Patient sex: M
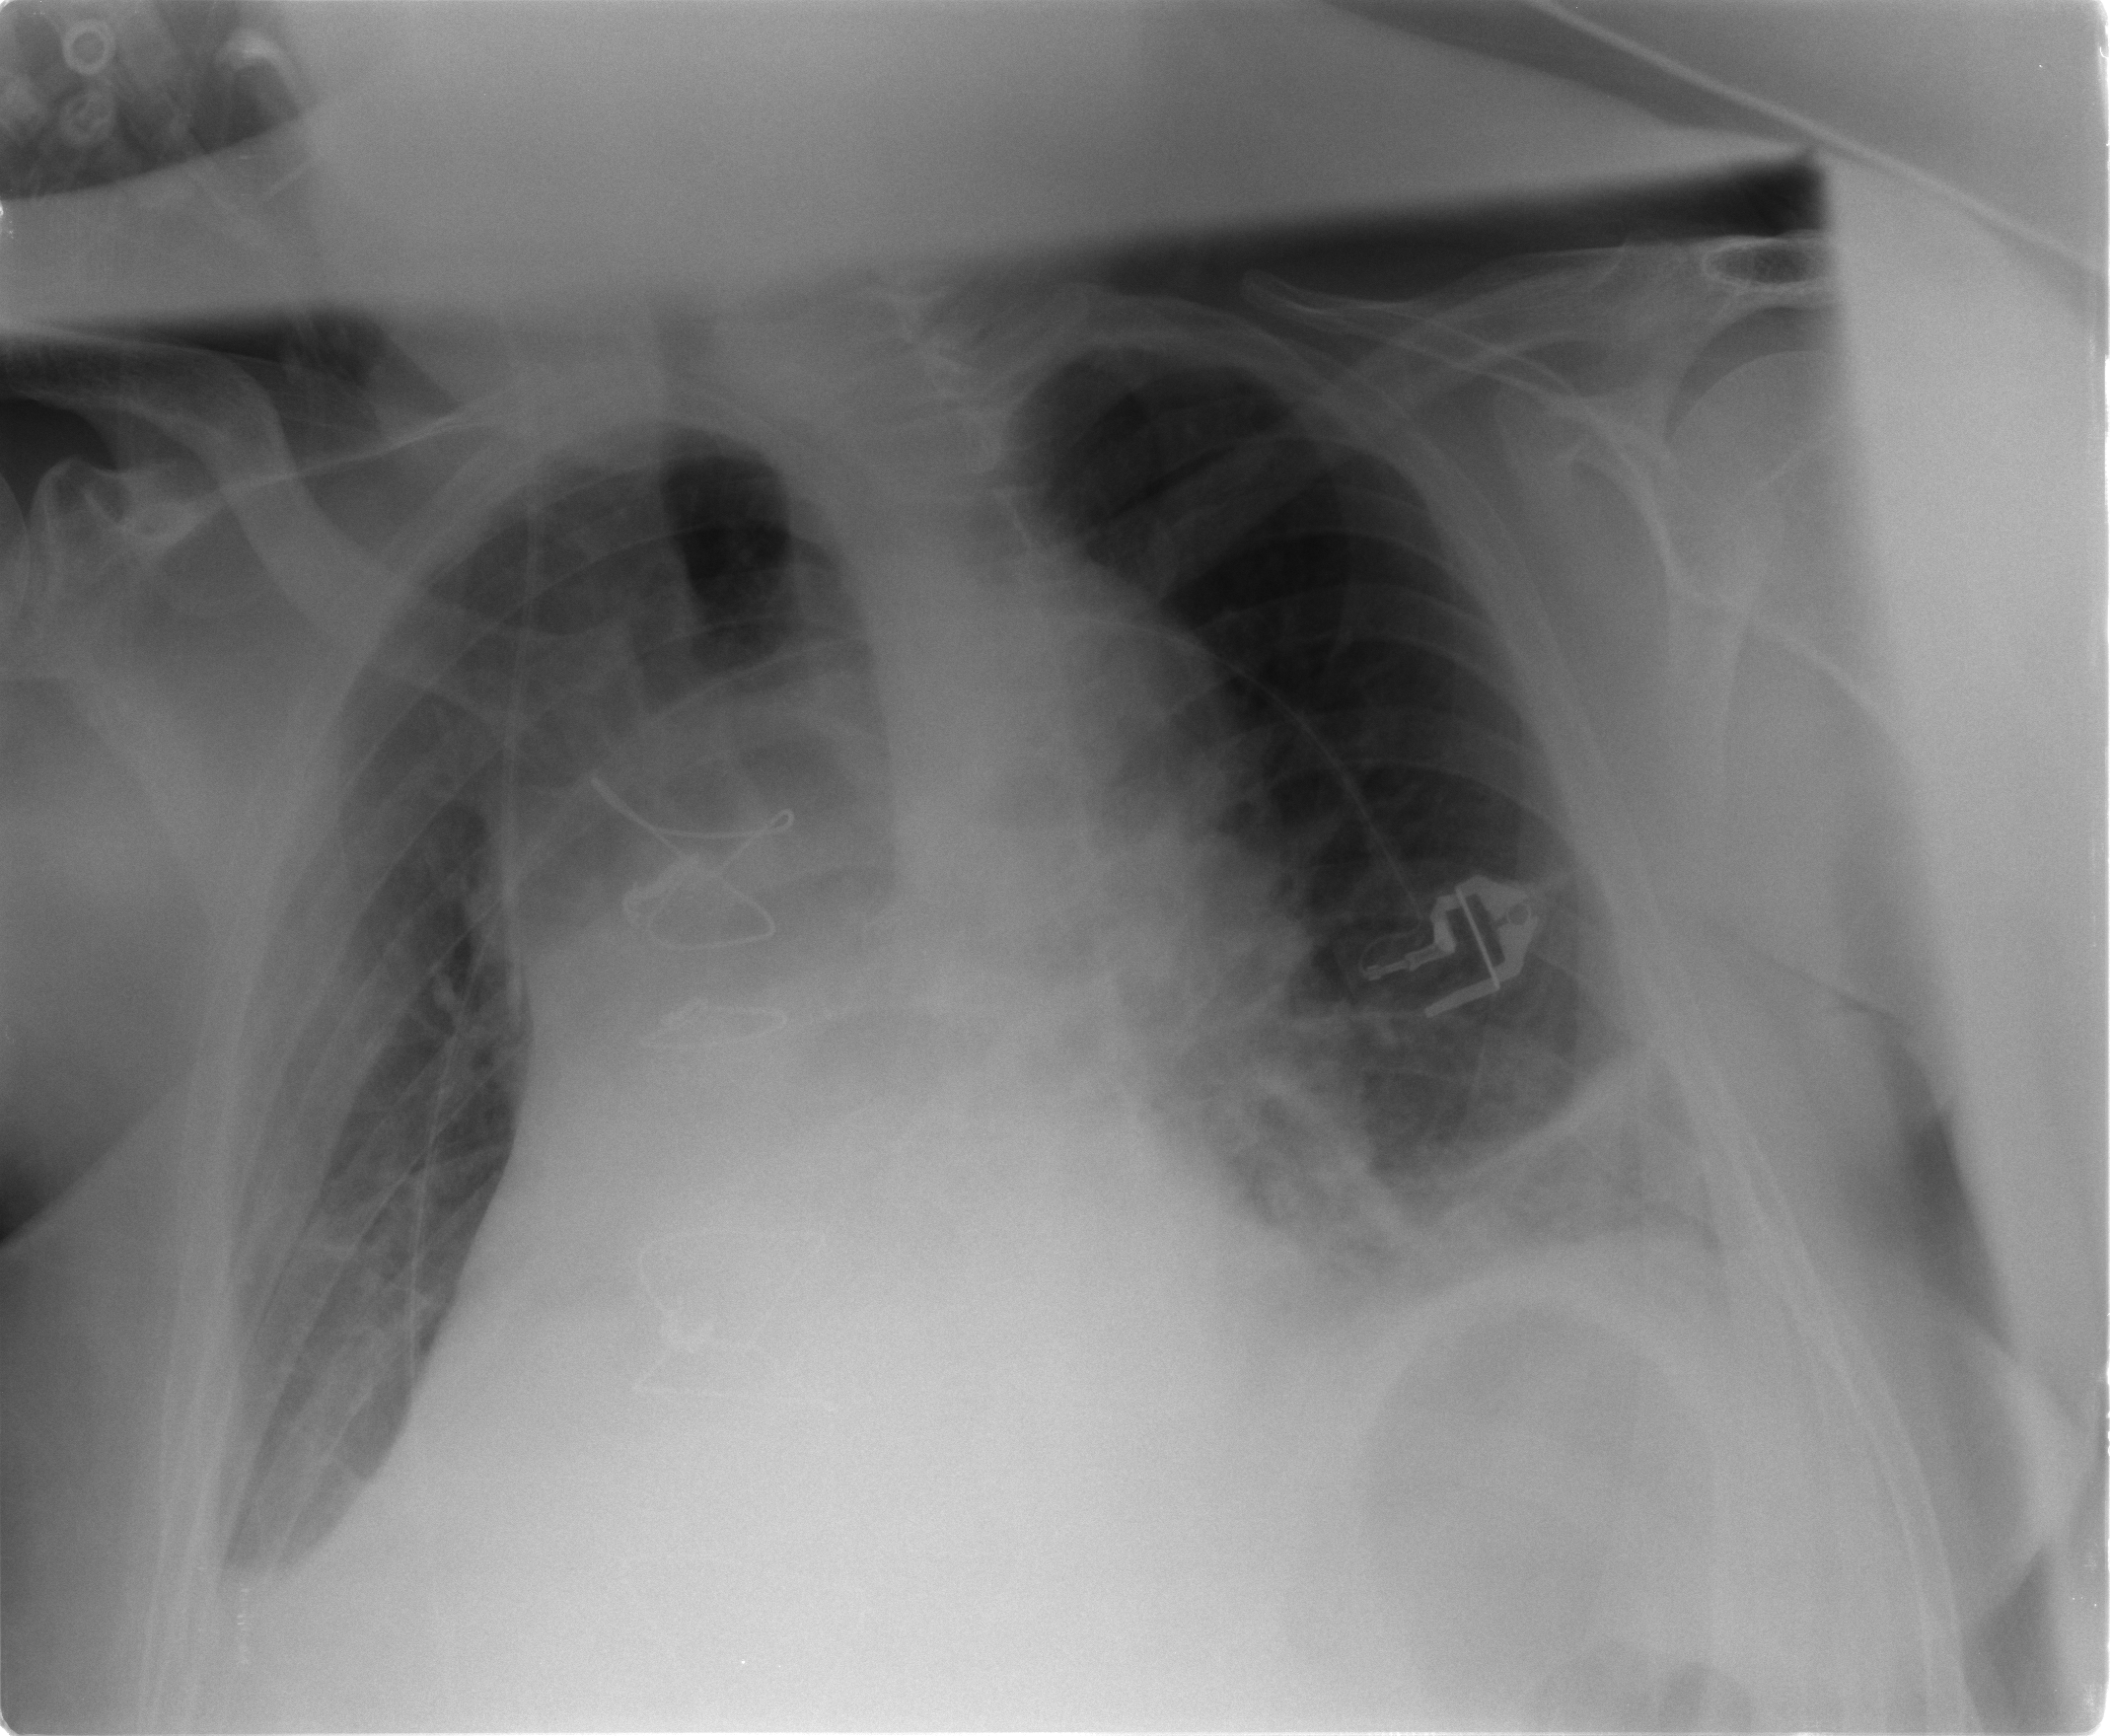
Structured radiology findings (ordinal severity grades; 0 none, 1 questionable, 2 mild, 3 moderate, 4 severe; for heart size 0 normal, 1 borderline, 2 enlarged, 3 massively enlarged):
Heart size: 2
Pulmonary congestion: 2
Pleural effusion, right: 1
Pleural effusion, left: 2
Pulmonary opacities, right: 0
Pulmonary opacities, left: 0
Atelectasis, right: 0
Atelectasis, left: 2